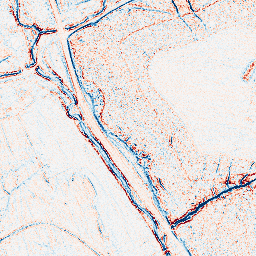
Category: edge_preserving
Decomposition family: bilateral
Decomposition parameters: d: 5
sigma_color: 25
sigma_space: 50
Upsampling method: bspline
Upsampling parameters: scale: 4
Upsampling scale: 4